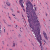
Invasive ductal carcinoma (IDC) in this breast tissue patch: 1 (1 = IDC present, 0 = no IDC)